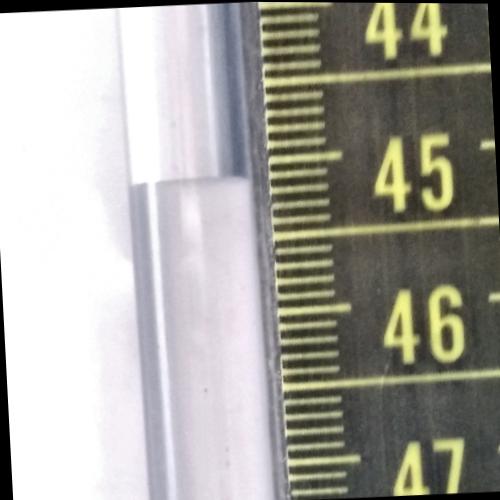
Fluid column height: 45.1 cm